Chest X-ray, PA view. Patient: 59 years old, sex F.
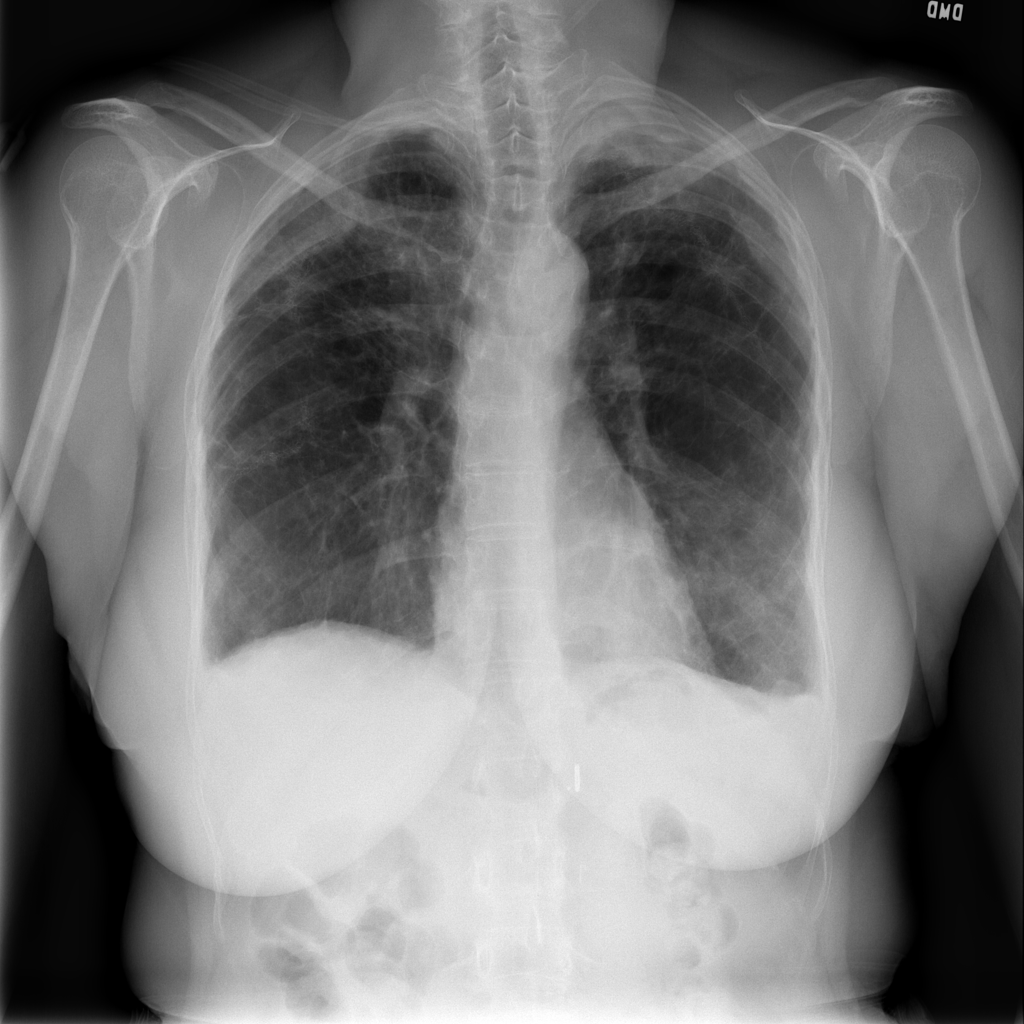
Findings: Fibrosis, Pneumothorax